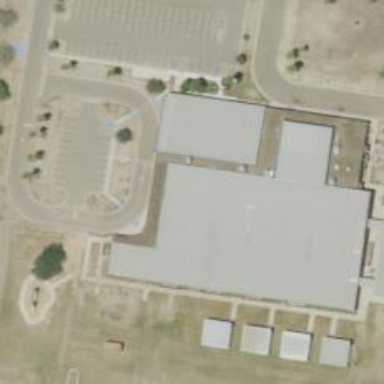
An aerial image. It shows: School.